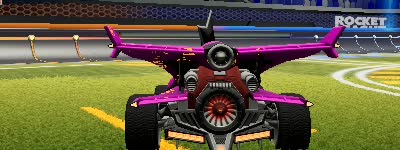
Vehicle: aftershock